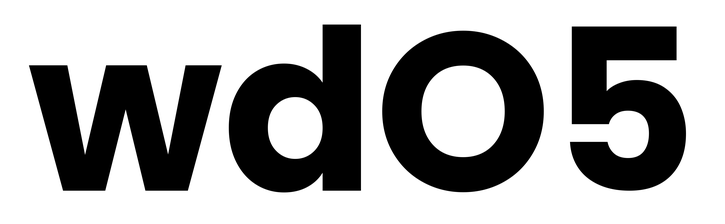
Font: Poppins-Bold